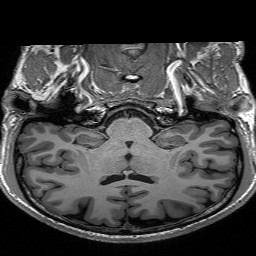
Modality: T1w
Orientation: sagittal
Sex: male